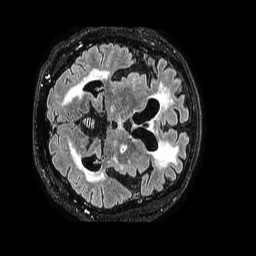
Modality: FLAIR
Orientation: axial
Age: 74
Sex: female
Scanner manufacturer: philips
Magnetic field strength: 1.5 T
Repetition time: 4.8 s
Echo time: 0.38 s